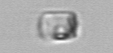
Label: Skeletonema